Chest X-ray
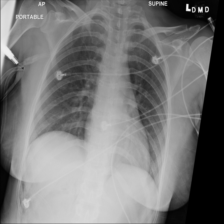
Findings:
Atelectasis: negative
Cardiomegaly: negative
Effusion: negative
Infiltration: positive
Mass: negative
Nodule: negative
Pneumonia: negative
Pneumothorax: negative
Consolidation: negative
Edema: negative
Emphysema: negative
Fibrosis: negative
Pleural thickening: negative
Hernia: negative